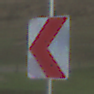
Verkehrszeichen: RichtungstafelnInKurvenKleinRechts
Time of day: SunriseSunset
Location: Outdoor (RoadRail)
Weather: PartlyCloudy
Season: NotSpecified
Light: Natural